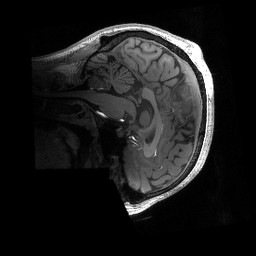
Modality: T1w
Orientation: sagittal
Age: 27
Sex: male